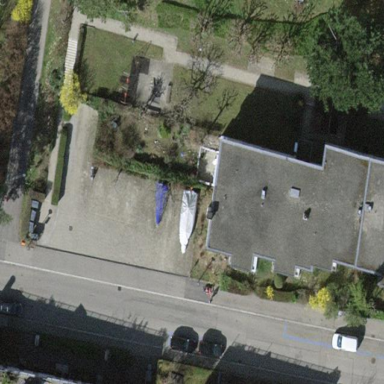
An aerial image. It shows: Flat-roofed building.